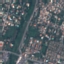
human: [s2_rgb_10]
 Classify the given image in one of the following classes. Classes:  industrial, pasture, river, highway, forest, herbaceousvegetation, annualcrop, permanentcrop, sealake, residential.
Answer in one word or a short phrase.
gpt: Residential